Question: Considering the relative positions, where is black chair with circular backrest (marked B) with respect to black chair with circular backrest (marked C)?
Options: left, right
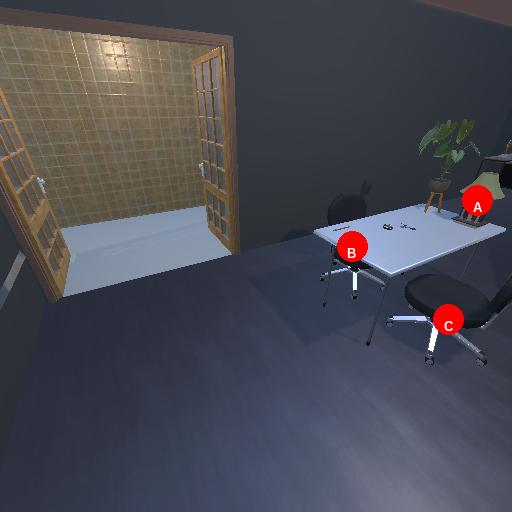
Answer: left